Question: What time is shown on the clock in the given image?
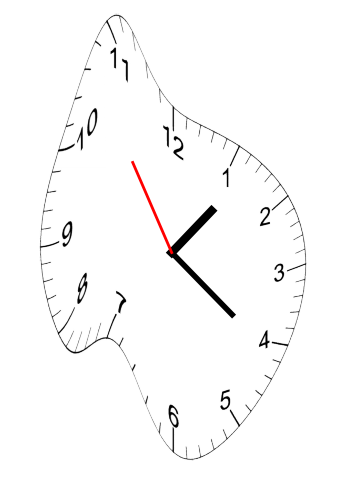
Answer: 01:20:54